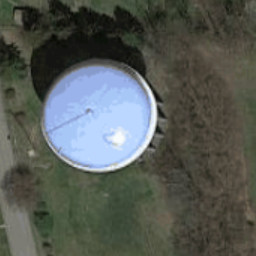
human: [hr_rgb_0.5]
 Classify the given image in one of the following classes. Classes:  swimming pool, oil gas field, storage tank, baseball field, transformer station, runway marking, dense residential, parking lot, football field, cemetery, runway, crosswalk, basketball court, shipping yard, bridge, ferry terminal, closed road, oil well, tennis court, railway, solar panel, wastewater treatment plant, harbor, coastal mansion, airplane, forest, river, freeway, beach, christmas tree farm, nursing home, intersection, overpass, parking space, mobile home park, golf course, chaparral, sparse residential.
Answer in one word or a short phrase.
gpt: storage tank